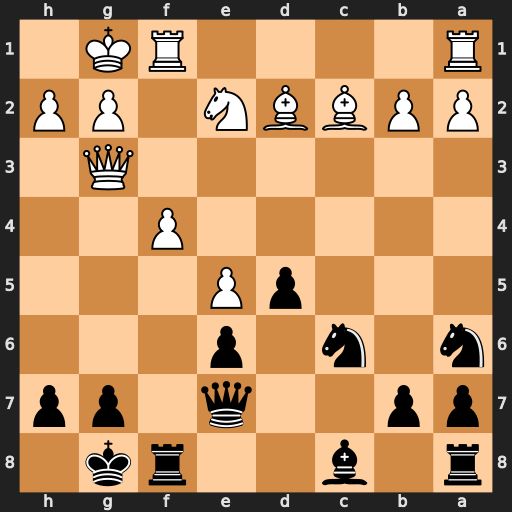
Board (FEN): r1b2rk1/pp2q1pp/n1n1p3/3pP3/5P2/6Q1/PPBBN1PP/R4RK1
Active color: b
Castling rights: -
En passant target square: -
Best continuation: Qc5+ Qe3 Qxc2